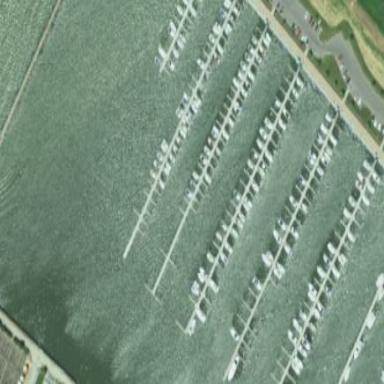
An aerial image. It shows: Marina area for leisure land.